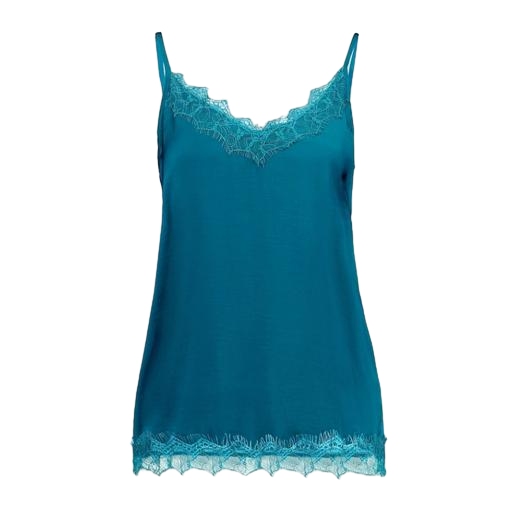
teal petite prima lace top, blue lace tank top, blue lace-accented top, white background